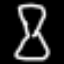
Label: hourglass